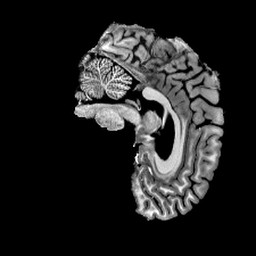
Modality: T1w
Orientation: sagittal
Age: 41
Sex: male
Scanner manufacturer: siemens
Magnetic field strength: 6.98 T
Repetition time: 6 s
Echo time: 0.00302 s